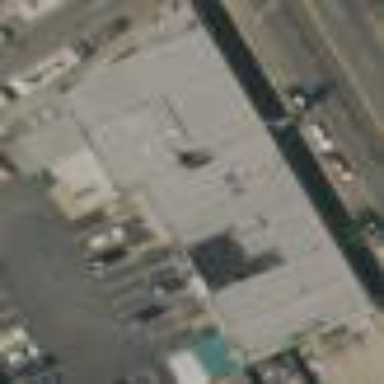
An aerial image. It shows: Retail building.